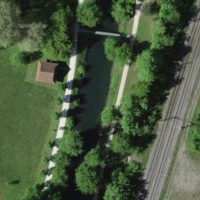
EUNIS habitat code: 53
Species observed at this site:
Prunus padus